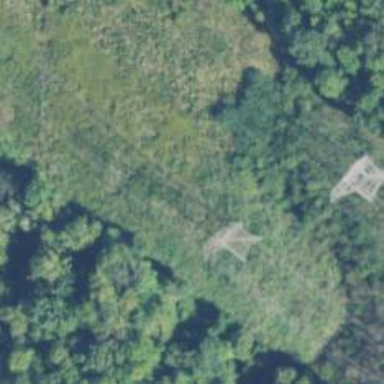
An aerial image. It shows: Lattice structure tower.